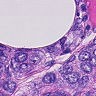
Metastatic tissue present: yes